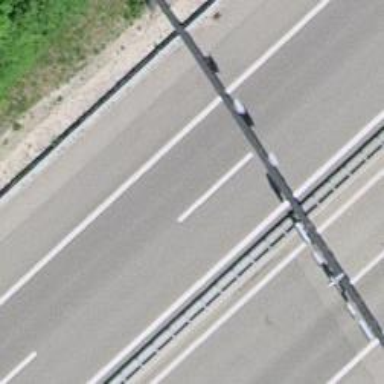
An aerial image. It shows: Asphalt motorway.